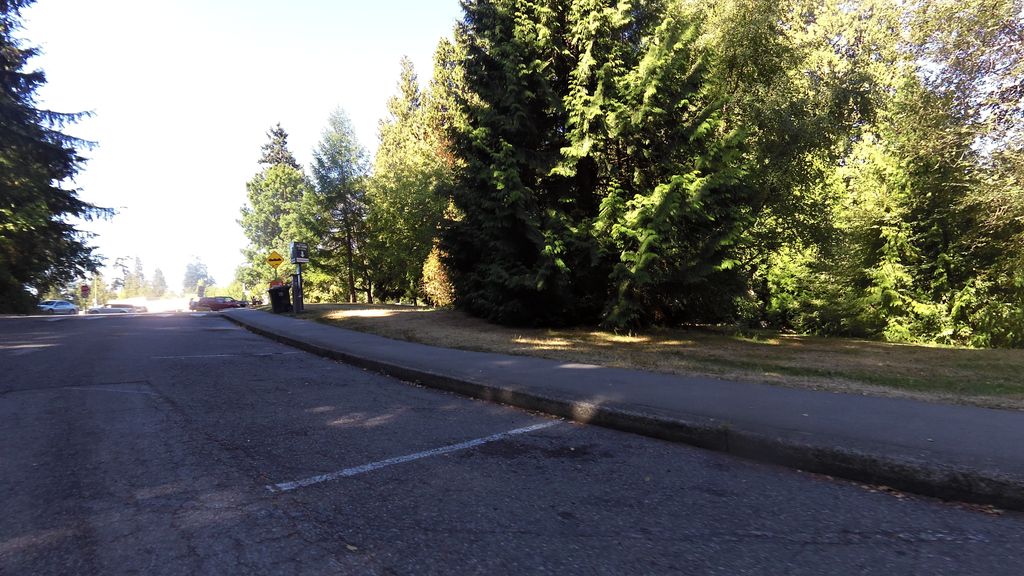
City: vancouver